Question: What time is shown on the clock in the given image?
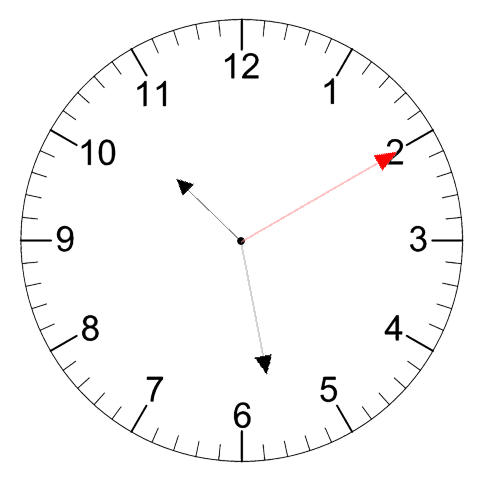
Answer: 10:28:10